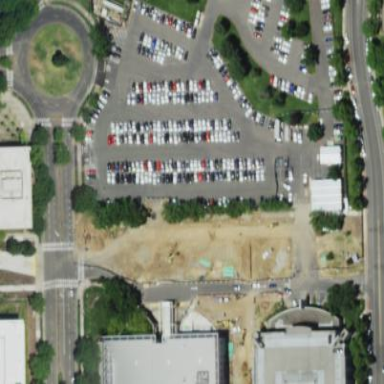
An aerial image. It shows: Parking area.